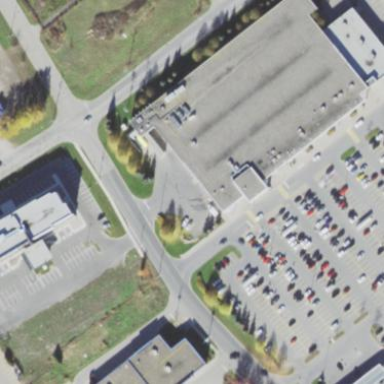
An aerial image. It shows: Retail building housing supermarket.